Question: I have some issues based on adding Guava's StopWatch in NetBeans.
I need to import the stopwatch class: import com.google.common.base.Stopwatch;, but this class isn't included among the different opportunities after "base.". Other classes such as CharMatcher is included though. I have added both guava-r09.jar and guava-r09-gwt.jar files.
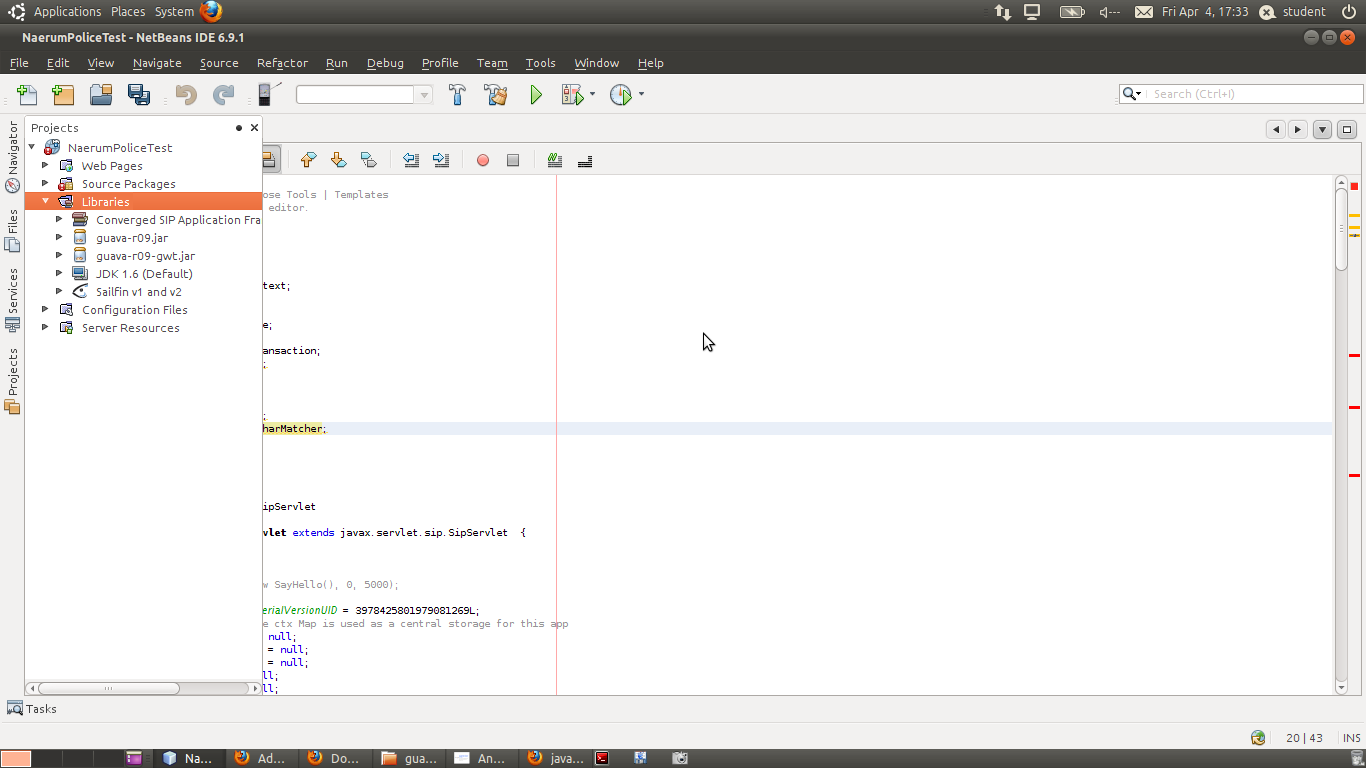
Answer: 'Stopwatch' was added in 10.0, as mentionned in the <URL>: look for the '@since'/Since.